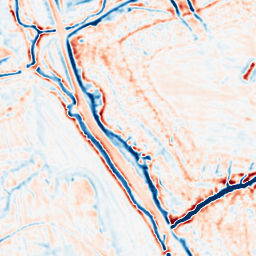
Category: multiscale
Decomposition family: dog_multiscale
Decomposition parameters: sigma_ratio: 1.4
n_scales: 3
base_sigma: 1
Upsampling method: regularized
Upsampling parameters: scale: 4
lambda_reg: 0.01
Upsampling scale: 4